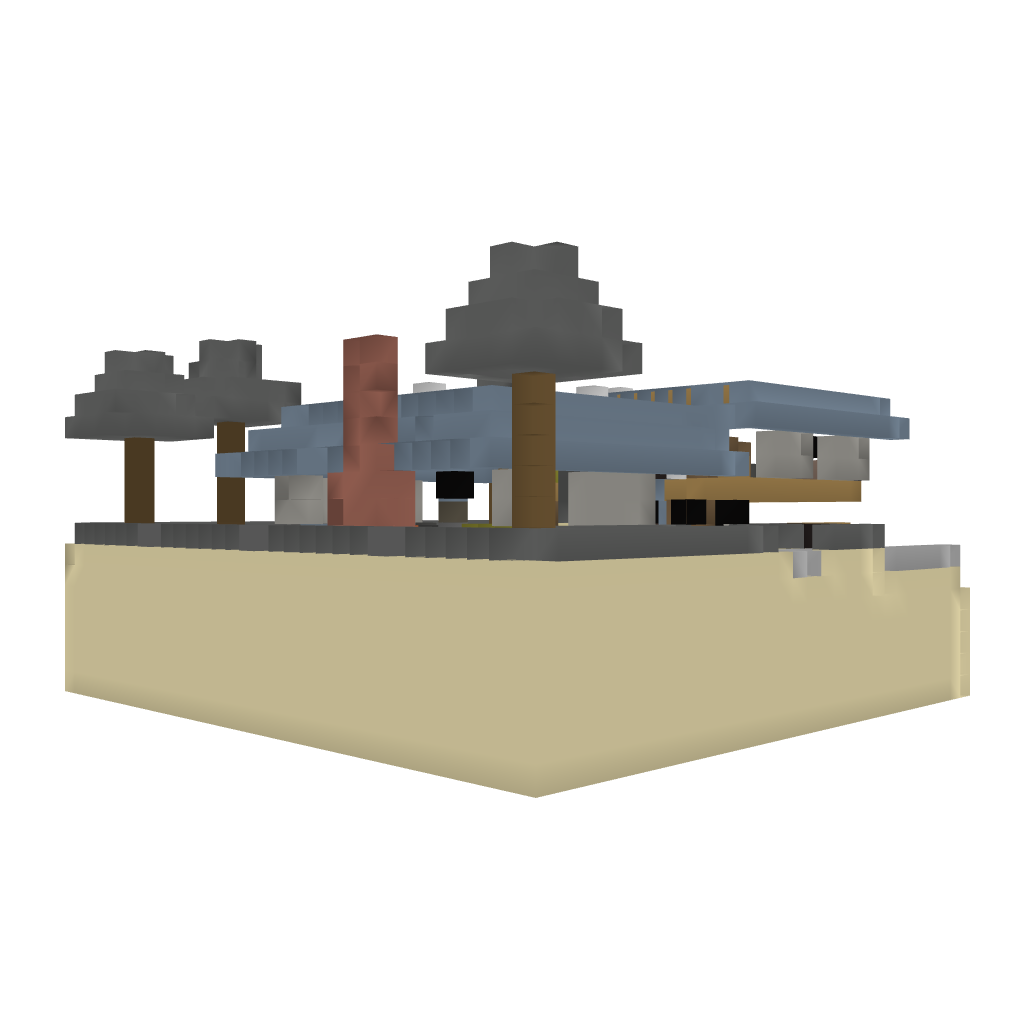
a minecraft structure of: The Sonoran by BrightPROPERTIES